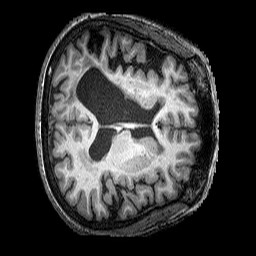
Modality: T1w
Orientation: axial
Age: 54
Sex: female
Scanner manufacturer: siemens
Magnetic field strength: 3 T
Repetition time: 2.25 s
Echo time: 0.00452 s